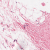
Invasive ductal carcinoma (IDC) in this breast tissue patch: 0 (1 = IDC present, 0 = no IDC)